Question: I am creating a header where Env list should populate on hover with some defined CSS and that CSS should be there to maintain the design of other header Items. I am using angular js and array for the dynamic list Items.
I am able to populate a three-level menu in one tab using an array. but I am not able to make it side by side like parent-child on hover.
Please check in the image.

'''
var EnvListApp = angular.module('EnvList', [])
EnvListApp.controller('EnvListController', function($scope) {
$scope.Env = [{
"EnvId": "Grand Parent 1",
"Department": [{
"DepartmentId": "Parent 1"
},
{
"DepartmentId": "Parent 2"
}
]
},
{
"EnvId": "Grand Parent 2",
"Department": [{
"DepartmentId": "GP2 Parent 3"
},
{
"DepartmentId": "GP2 Parent 4",
"Team": [{
"TeamId": "GP3 Parent 4 Child 1"
},
{
"TeamId": "GP3 Parent 4 Child 2"
}
]
},
{
"DepartmentId": "Parent 5"
}
]
},
{
"EnvId": "Grand Parent 3",
"Department": [{
"DepartmentId": "Parent 6"
}]
}
];
});
'''
'''
* {
font-family: Segoe UI;
font-size: 12px;
}
body {
margin: 0;
padding: 0;
}
#main-navigator {
background: rgba(0, 0, 0, 0.8);
color: white;
height: 48px;
line-height: 48px;
}
#sub-navigator {
background: rgba(0, 0, 0, 0.1);
color: black;
height: 24px;
line-height: 24px;
font-size: 12px;
}
#login-panel {
float: right;
margin-right: 20px;
font-size: 12px;
line-height: 50px;
}
#env-panel {
float: right;
}
.languagepicker {
background-color: #333333;
display: inline-block;
padding: 0;
height: 30px;
overflow: hidden;
transition: all .5s ease;
margin: 10px 5px 0 0;
vertical-align: top;
position: relative;
z-index: 999;
}
.languagepicker:hover {
/* don't forget the 1px border */
height: 30px;
}
.languagepicker a {
color: #ffffff;
text-decoration: none;
}
.languagepicker li {
display: block;
padding: 0px 5px;
line-height: 30px;
}
.languagepicker li:hover {
background-color: #afafaf;
}
.languagepicker a:first-child li {
border: none;
background: #bb635a;
}
.languagepicker li img {
margin-right: 5px;
}
.roundborders {
border-radius: 5px;
}
.large:hover {
/*
don't forget the 1px border!
The first language is 40px heigh,
the others are 41px
*/
height: auto;
}
#logo-panel {
float: right;
display: inline-block;
vertical-align: middle;
height: 100%;
}
#logo-image {
height: 40px;
vertical-align: middle;
margin-right: 10px;
padding: 0px;
}
#menu-links-panel {
float: left;
font-size: 12px;
padding-left: 25px;
}
.main-navigator-item {
padding-left: 5px;
padding-right: 25px;
cursor: pointer;
}
.sub-navigator-item {
padding: 10px;
cursor: pointer;
}
.activeLink {
color: #B0B0B0;
}
.activeSubLink {
color: #4169E1;
}
/* CSS for Menu list and childs */
ul {
list-style: none;
margin: 0;
padding: 0;
}
ul li.testclass {
display: block;
padding: 0px;
margin-top: 1px;
background-color: red;
}
li.testclass ul li {
margin-left: 0px;
padding: 0;
background-color: blue;
}
li.testclass ul li ul li {
margin-left: 0px;
padding: 0;
background-color: green;
}
'''
'''
<!DOCTYPE html>
<html>
<head>
<script src="https://ajax.googleapis.com/ajax/libs/jquery/3.3.1/jquery.min.js"></script>
<script src="https://ajax.googleapis.com/ajax/libs/angularjs/1.3.14/angular.min.js"></script>
<script src="https://ajax.googleapis.com/ajax/libs/angularjs/1.3.14/angular-route.js"></script>
<script src="https://ajax.googleapis.com/ajax/libs/angularjs/1.3.14/angular-sanitize.js"></script>
<script src="https://maxcdn.bootstrapcdn.com/bootstrap/3.3.7/js/bootstrap.min.js"></script>
<title>Menu Test</title>
</head>
<body>
<div id="main-navigator" ng-click="loadSubNavigator($event)">
<div id="menu-links-panel">
<img class="icon icons8-Service-Bell-Filled" src="data:image/png;base64,iVBORw0KGgoAAAANSUhEUgAAABkAAAAZCAYAAADE6YVjAAABMklEQVRIS+3UwVWDQBAG4H84eE4HmkPgKHZgCa4U4NpBUoGxArUC1wIIlmAH4pHkICVw9sD4lif7SEjMIrAnObP/x8zsQHDwkAMD/0inLlu3y4/lkgh3dToz7teRWtpo1kgdpjHb8PrMUWSWyBAlbjxCyEBIwISBgoC0ZKTw8LIRKv2tooOIDvcYDwAuLVryVhIWh7C9SBDLOagCuj2EeSbU0+6hFvJnwNwILLJIPTahLcRP5BUxkm6f336bCWIt1Gtr8GeJnJwwPvVgeyNA8UWY5kIVOstUsrsHvaHGHhkkiGUOwmnf8Mb5PLtWU1PJz3V9HxCookrChb7WVSWzWEqP8Dw4wrjdREod3fghYPJXUpdzPkTYvgwGUgpWkscCzJ44QRy068PN4Meex9ZvZUzsG++lYYngYgyTAAAAAElFTkSuQmCC"
width="15" height="15">
<label ng-class="{activeLink: isActiveLink('requests')}" class="main-navigator-item" selectedSubNavigator="requests" defultMain="requests" defultSub="newRequest" onclick="javascript:pagereload();"> Requests </label>
</div>
<div id="logo-panel">
<img id="logo-image" src="#" alt="Logo"></img>
</div>
<!-- Env Menu starts here -->
<div id="env-panell" ng-app="EnvList" ng-controller="EnvListController">
<ul class="languagepicker roundborders large">
<li><a href="#">env &#9660;</a></li>
<li class="testclass" ng-repeat="e in Env"><a href="#">{{e.EnvId}}</a>
<ul>
<li ng-repeat="d in e.Department"><a href="#">{{d.DepartmentId}}</a>
<ul>
<li ng-repeat="t in d.Team"><a href="#">{{t.TeamId}}</a></li>
</ul>
</li>
</ul>
</li>
</ul>
</div>
<!-- Env Menu End here-->
</div>
</body>
</html>
'''
How I can make it using existing CSS?
please help!!
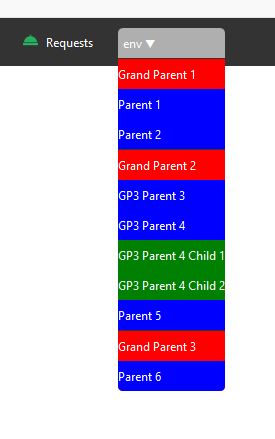
Answer: Here's the edited snippet. Hope this is the result you wish to achieve.
PS. I commented over what I added on the 'css' section.
'''
var EnvListApp = angular.module('EnvList', [])
EnvListApp.controller('EnvListController', function($scope) {
$scope.Env = [{
"EnvId": "Grand Parent 1",
"Department": [{
"DepartmentId": "Parent 1"
},
{
"DepartmentId": "Parent 2"
}
]
},
{
"EnvId": "Grand Parent 2",
"Department": [{
"DepartmentId": "GP2 Parent 3"
},
{
"DepartmentId": "GP2 Parent 4",
"Team": [{
"TeamId": "GP3 Parent 4 Child 1"
},
{
"TeamId": "GP3 Parent 4 Child 2"
}
]
},
{
"DepartmentId": "Parent 5"
}
]
},
{
"EnvId": "Grand Parent 3",
"Department": [{
"DepartmentId": "Parent 6"
}]
}
];
});
'''
'''
* {
font-family: Segoe UI;
font-size: 12px;
}
body {
margin: 0;
padding: 0;
}
#main-navigator {
background: rgba(0, 0, 0, 0.8);
color: white;
height: 48px;
line-height: 48px;
}
#sub-navigator {
background: rgba(0, 0, 0, 0.1);
color: black;
height: 24px;
line-height: 24px;
font-size: 12px;
}
#login-panel {
float: right;
margin-right: 20px;
font-size: 12px;
line-height: 50px;
}
#env-panel {
float: right;
}
.languagepicker {
background-color: #333333;
display: inline-block;
padding: 0;
height: 30px;
/* Remove this */
/*overflow: hidden;*/
transition: all .5s ease;
margin: 10px 5px 0 0;
vertical-align: top;
position: relative;
z-index: 999;
}
.languagepicker:hover {
/* don't forget the 1px border */
height: 30px;
}
.languagepicker a {
color: #ffffff;
text-decoration: none;
}
.languagepicker li {
display: block;
padding: 0px 5px;
line-height: 30px;
}
.languagepicker li:hover {
background-color: #afafaf;
}
.languagepicker a:first-child li {
border: none;
background: #bb635a;
}
.languagepicker li img {
margin-right: 5px;
}
.roundborders {
border-radius: 5px;
}
.large:hover {
/*
don't forget the 1px border!
The first language is 40px heigh,
the others are 41px
*/
height: auto;
}
#logo-panel {
float: right;
display: inline-block;
vertical-align: middle;
height: 100%;
}
#logo-image {
height: 40px;
vertical-align: middle;
margin-right: 10px;
padding: 0px;
}
#menu-links-panel {
float: left;
font-size: 12px;
padding-left: 25px;
}
.main-navigator-item {
padding-left: 5px;
padding-right: 25px;
cursor: pointer;
}
.sub-navigator-item {
padding: 10px;
cursor: pointer;
}
.activeLink {
color: #B0B0B0;
}
.activeSubLink {
color: #4169E1;
}
/* CSS for Menu list and childs */
ul {
list-style: none;
margin: 0;
padding: 0;
}
.languagepicker li{
visibility: hidden;
}
/* My Edits */
.languagepicker li:first-child{
visibility: visible;
}
.languagepicker:hover li{
visibility: visible;
}
ul li.testclass {
display: block;
padding: 0;
margin-top: 1px;
background-color: red;
position: relative;
}
li.testclass > ul,
li.testclass > ul li ul {
position: absolute;
top: 0;
left: 100%;
display: none;
width: auto;
white-space: nowrap;
}
li.testclass:hover > ul,
li.testclass > ul li:hover ul {
display: block;
}
/* End of Edits */
li.testclass ul li {
margin-left: 0px;
padding: 0;
background-color: blue;
}
li.testclass ul li ul li {
margin-left: 0px;
padding: 0;
background-color: green;
}
'''
'''
<!DOCTYPE html>
<html>
<head>
<script src="https://ajax.googleapis.com/ajax/libs/jquery/3.3.1/jquery.min.js"></script>
<script src="https://ajax.googleapis.com/ajax/libs/angularjs/1.3.14/angular.min.js"></script>
<script src="https://ajax.googleapis.com/ajax/libs/angularjs/1.3.14/angular-route.js"></script>
<script src="https://ajax.googleapis.com/ajax/libs/angularjs/1.3.14/angular-sanitize.js"></script>
<script src="https://maxcdn.bootstrapcdn.com/bootstrap/3.3.7/js/bootstrap.min.js"></script>
<title>Menu Test</title>
</head>
<body>
<div id="main-navigator" ng-click="loadSubNavigator($event)">
<div id="menu-links-panel">
<img class="icon icons8-Service-Bell-Filled" src="data:image/png;base64,iVBORw0KGgoAAAANSUhEUgAAABkAAAAZCAYAAADE6YVjAAABMklEQVRIS+3UwVWDQBAG4H84eE4HmkPgKHZgCa4U4NpBUoGxArUC1wIIlmAH4pHkICVw9sD4lif7SEjMIrAnObP/x8zsQHDwkAMD/0inLlu3y4/lkgh3dToz7teRWtpo1kgdpjHb8PrMUWSWyBAlbjxCyEBIwISBgoC0ZKTw8LIRKv2tooOIDvcYDwAuLVryVhIWh7C9SBDLOagCuj2EeSbU0+6hFvJnwNwILLJIPTahLcRP5BUxkm6f336bCWIt1Gtr8GeJnJwwPvVgeyNA8UWY5kIVOstUsrsHvaHGHhkkiGUOwmnf8Mb5PLtWU1PJz3V9HxCookrChb7WVSWzWEqP8Dw4wrjdREod3fghYPJXUpdzPkTYvgwGUgpWkscCzJ44QRy068PN4Meex9ZvZUzsG++lYYngYgyTAAAAAElFTkSuQmCC"
width="15" height="15">
<label ng-class="{activeLink: isActiveLink('requests')}" class="main-navigator-item" selectedSubNavigator="requests" defultMain="requests" defultSub="newRequest" onclick="javascript:pagereload();"> Requests </label>
</div>
<div id="logo-panel">
<img id="logo-image" src="#" alt="Logo"></img>
</div>
<!-- Env Menu starts here -->
<div id="env-panell" ng-app="EnvList" ng-controller="EnvListController">
<ul class="languagepicker roundborders large">
<li><a href="#">env &#9660;</a></li>
<li class="testclass" ng-repeat="e in Env"><a href="#">{{e.EnvId}}</a>
<ul>
<li ng-repeat="d in e.Department"><a href="#">{{d.DepartmentId}}</a>
<ul>
<li ng-repeat="t in d.Team"><a href="#">{{t.TeamId}}</a></li>
</ul>
</li>
</ul>
</li>
</ul>
</div>
<!-- Env Menu End here-->
</div>
</body>
</html>
'''